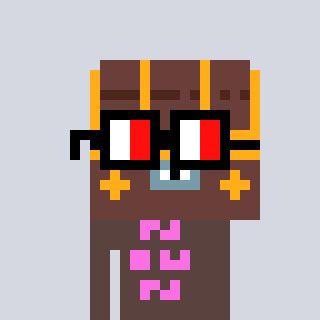
a pixel art character with square glasses with black frames and red eyes, a treasure chest-shaped head and a darkbrown-colored body on a cool background